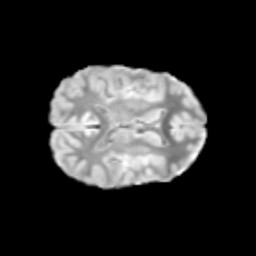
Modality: T2w
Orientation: axial
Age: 10
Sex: female
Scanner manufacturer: siemens
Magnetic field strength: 3 T
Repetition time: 3.8 s
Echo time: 0.07 s